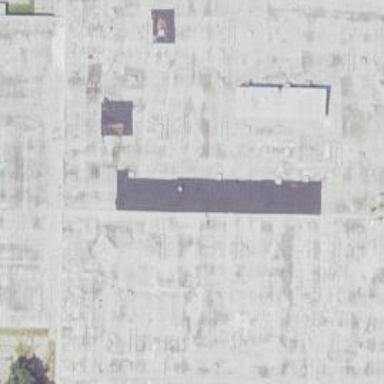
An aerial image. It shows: Warehouse building.